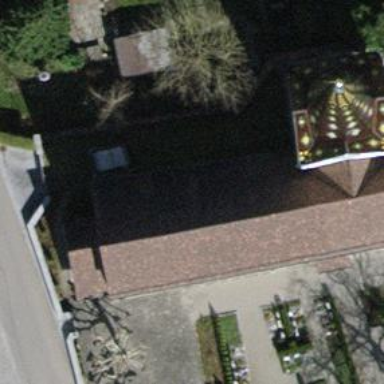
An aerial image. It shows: Church which is place of worship.